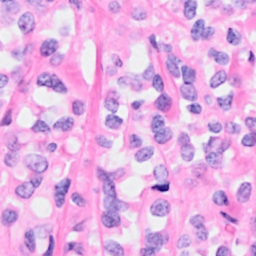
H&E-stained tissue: Breast